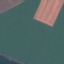
Land use / land cover class: AnnualCrop